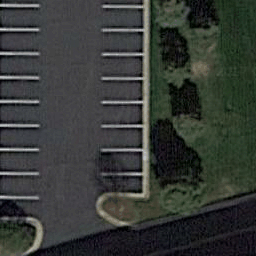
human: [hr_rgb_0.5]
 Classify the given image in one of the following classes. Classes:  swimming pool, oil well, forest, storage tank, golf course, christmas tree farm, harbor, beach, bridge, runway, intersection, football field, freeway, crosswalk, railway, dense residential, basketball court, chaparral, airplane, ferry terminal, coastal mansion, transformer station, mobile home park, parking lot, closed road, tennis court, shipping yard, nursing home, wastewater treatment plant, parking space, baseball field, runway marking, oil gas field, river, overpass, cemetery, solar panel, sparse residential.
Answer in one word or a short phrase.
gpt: parking space